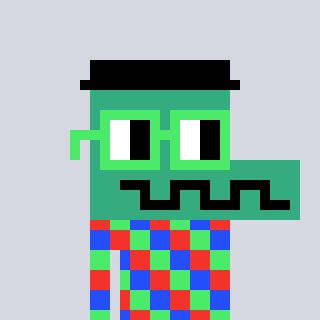
a pixel art character with square light green glasses, a crocodile-shaped head and a grayscale-colored body on a cool background